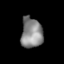
Tissue: lung
Cell type: Endothelial cells
Senescence score: 0.6728
Nuclear area (px): 642
Mean DAPI intensity: 135.061